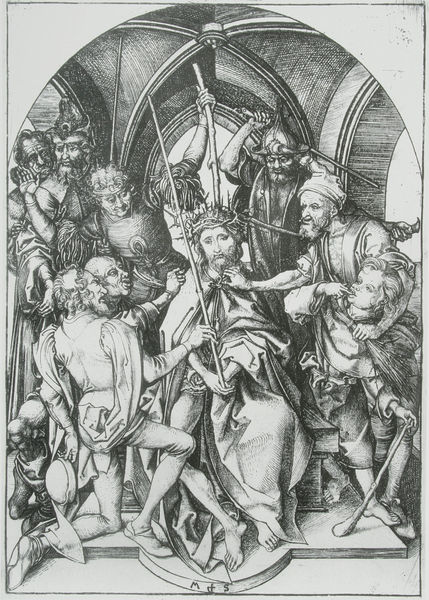
Titel: Die Dornenkrönung Christi
Künstler: Martin Schongauer
Institution: (Seriendruck)
Schlagwörter: dunkel, fuß, kampf, mann, schatten, umhang, weiß, menschen, fenster, frau, grau, hell, hut, mund, männer, schwarz, skizze, zeichnung, blick, gebäude, alt, bart, bärte, gesichter, jung, architektur, bibel, böse, falten, geschichte, gesicht, rahmen, stein, vollbart, ärmel, hände, signatur, gewand, interieur, mantel, sitzend, gewänder, blatt, frontal, krone, lippen, renaissance, traurig, stock, beine, bein, füße, holzschnitt, papier, bogen, schuhe, stab, kette, grafik, rand, figuren, rundbogen, kuppel, gewalt, treppe, lanze, soldaten, münder, inschrift, stufe, faltenwurf, junge, bögen, barfuss, blut, gewölbe, stangen, spott, kreuz, religion, rippen, druck, druckgraphik, schnitt, schwarz-weiß, initialen, monogramm, schraffur, radierung, stich, kupfer, attacke, gefangennahme, häscher, illustration, knüppel, waffen, knien, schläge, stöcke, waffe, hässlich, helm, entwurf, rüstung, gestalten, buchdruck, römer, schlussstein, kreuzrippe, kreuzrippen, kreuzrippengewölbe, helme, karfreitag, initialien, harnisch, stäbe, hellgrau, kreuzgrat, kreuzgratgewölbe, spitzbögen, christus, jesus, jesus christus, leid, leiden, knieend, kniend, rundbögen, dornen, krönung, lanzen, tempel, speer, speere, dürer, heilig, kupferstich, vertreibung, schlagen, christentum, dornenkrone, grotesk, demut, christi, dornenkranz, fessel, vierung, rippe, verspottung, grate, jude, juden, martin, wilde, folter, passion, stöcker, seriendruck, schmerzensmann, dornenkrönung, geißelung, passion christi, leidensweg, schergen, matthias, schongauer, krohne, keulen, große passion, schlusstsein, verspotten, vierungbogen, pein, jolzschnitt, maßband, kone, mas, pain, ms, weisß, pasion, dornene